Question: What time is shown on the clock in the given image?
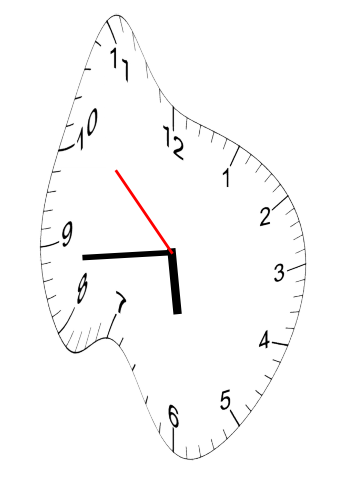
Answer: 05:43:52